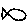
Label: fish